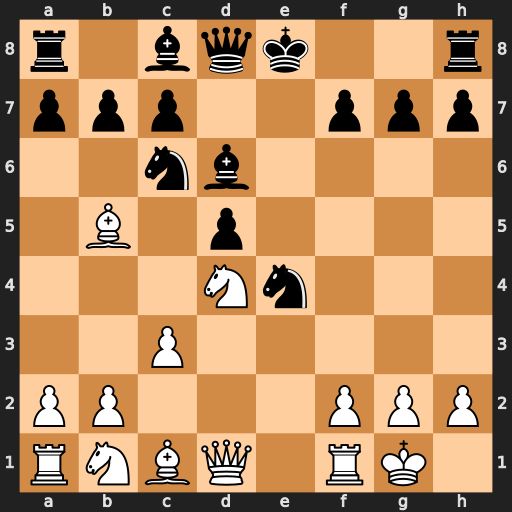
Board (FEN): r1bqk2r/ppp2ppp/2nb4/1B1p4/3Nn3/2P5/PP3PPP/RNBQ1RK1
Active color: w
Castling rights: kq
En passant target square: -
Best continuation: Nxc6 bxc6 Bxc6+